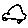
Label: car